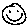
Label: smiley face